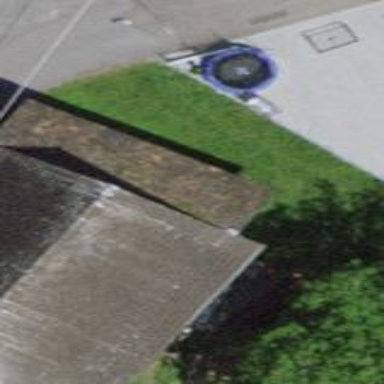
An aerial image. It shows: View of roof of building.